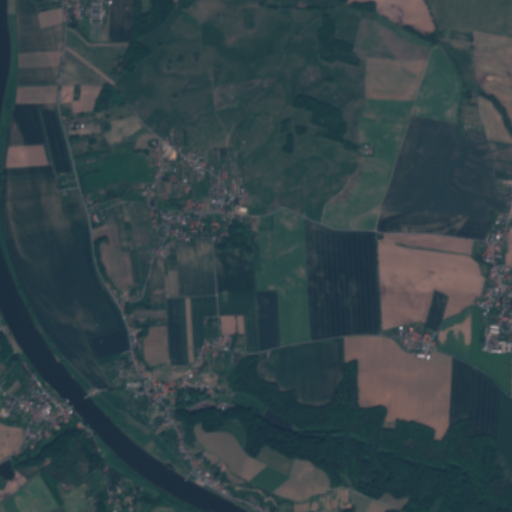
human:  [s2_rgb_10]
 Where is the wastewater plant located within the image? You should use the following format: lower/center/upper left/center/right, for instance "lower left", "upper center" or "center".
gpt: The wastewater plant is located in the center left of the image.
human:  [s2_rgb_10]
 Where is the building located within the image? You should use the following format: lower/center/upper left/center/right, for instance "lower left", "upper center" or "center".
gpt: There is no building in the image.